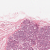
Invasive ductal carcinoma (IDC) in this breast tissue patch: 0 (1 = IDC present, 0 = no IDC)